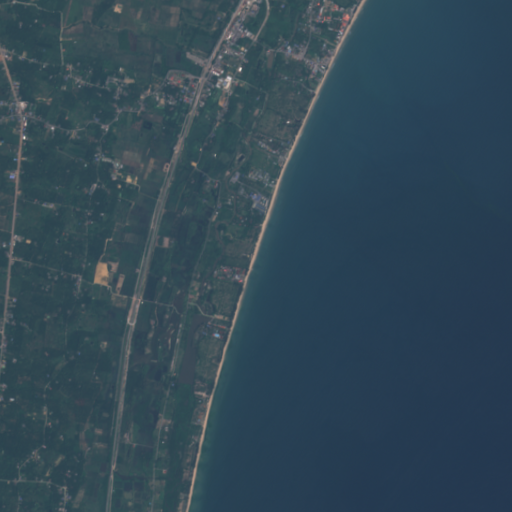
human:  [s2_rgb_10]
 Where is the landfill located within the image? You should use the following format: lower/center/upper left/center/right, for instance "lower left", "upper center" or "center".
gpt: The landfill is located in the center of the image.
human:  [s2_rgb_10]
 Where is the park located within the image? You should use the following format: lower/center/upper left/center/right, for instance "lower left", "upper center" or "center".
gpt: The park is located in the upper center of the image.
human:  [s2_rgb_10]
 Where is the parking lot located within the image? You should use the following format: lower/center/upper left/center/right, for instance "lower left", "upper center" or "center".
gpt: The parking lot is located in the upper center of the image.
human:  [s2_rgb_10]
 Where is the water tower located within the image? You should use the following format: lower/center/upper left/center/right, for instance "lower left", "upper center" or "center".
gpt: The water tower is located in the upper center of the image.
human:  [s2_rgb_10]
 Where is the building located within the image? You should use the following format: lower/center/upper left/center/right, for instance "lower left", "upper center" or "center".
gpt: There is no building in the image.